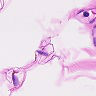
Metastatic tissue present: no